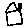
Label: house